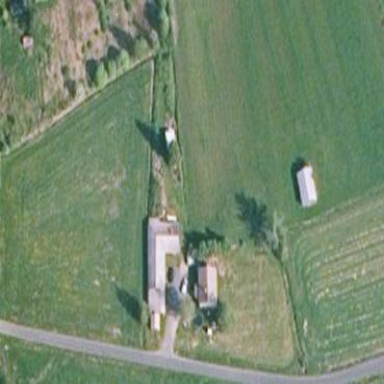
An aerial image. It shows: Farmyard area.